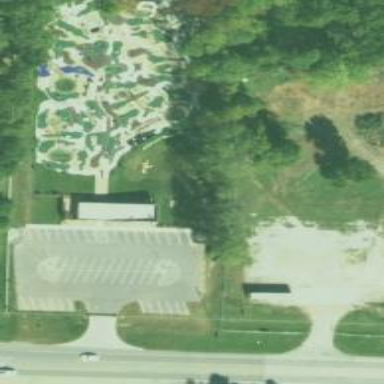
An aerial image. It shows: Miniature golf leisure land.